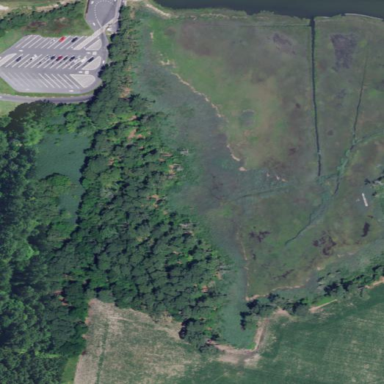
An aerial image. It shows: Marshy wetland area.